Question: I used this code to make month in uppercase form, the problem is that the month of May turns into 5AY
'''
DateTimePicker1.Format = DateTimePickerFormat.Custom
DateTimePicker1.CustomFormat = Strings.UCase(Format(DateTimePicker1.Value, "ddMMMyyyy"))
'''

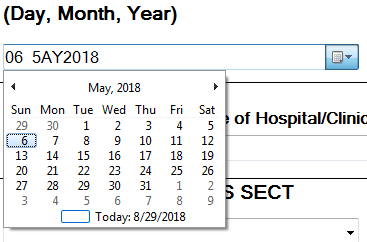
Answer: After realising that you were trying to actually use the month name as literal characters in your format specifier, I knew that you just had to escape those special characters. Normally, date format specifiers use the "" character to escape but the 'DateTimePicker.CustomFormat' property specifically requires you to wrap escaped characters in single quotes. I just tested this and it worked as expected:
'''
Private Sub DateTimePicker1_ValueChanged(sender As Object, e As EventArgs) Handles DateTimePicker1.ValueChanged
DateTimePicker1.CustomFormat = $"dd'{DateTimePicker1.Value.ToString("MMM").ToUpper()}'yyyy"
End Sub
'''
If you're using an older version of VB that doesn't support string interpolation, this will do the same thing:
'''
Private Sub DateTimePicker1_ValueChanged(sender As Object, e As EventArgs) Handles DateTimePicker1.ValueChanged
DateTimePicker1.CustomFormat = String.Format("dd'{0}'yyyy", DateTimePicker1.Value.ToString("MMM").ToUpper())
End Sub
'''
There's no need to set the 'Format' property in code as it won't change. Just set it once in the designer. You'll probably want to execute that same code on 'Load' because there's no 'ValueChanged' event when the 'DateTimePicker' takes on the current date/time by default.